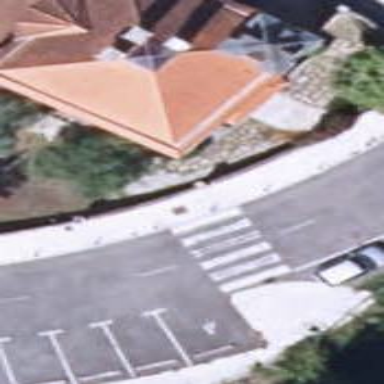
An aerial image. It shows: Uncontrolled road crossing.